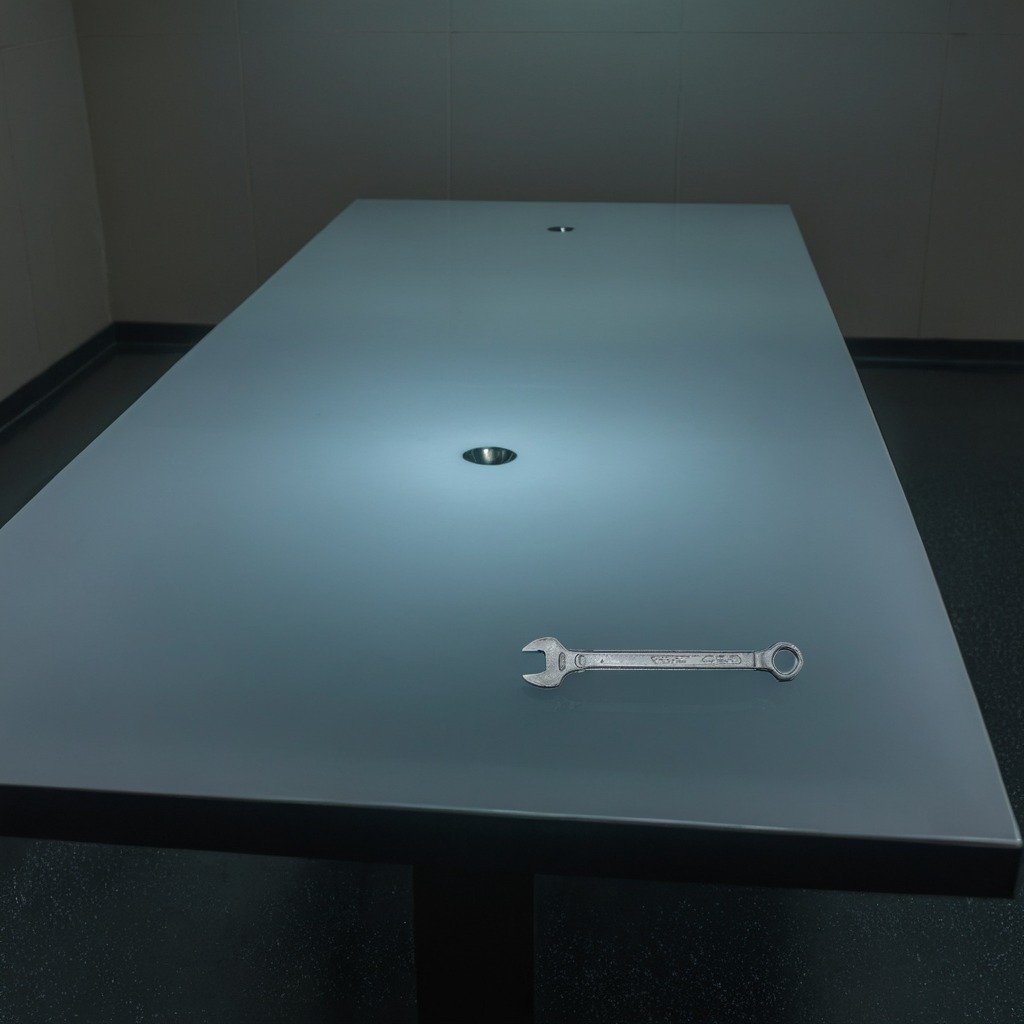
A wrench is lying on a clean empty table in a railway signal maintenance room lit by harsh overhead fluorescents photorealistic surface textures crisp shadows high dynamic range